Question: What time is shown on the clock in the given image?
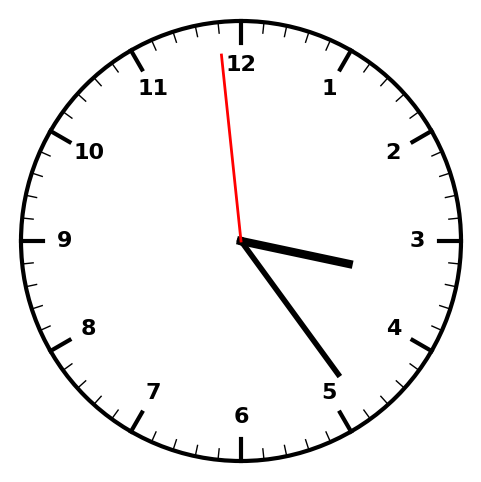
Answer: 03:23:59